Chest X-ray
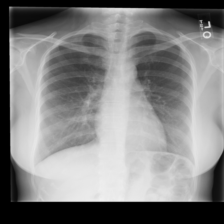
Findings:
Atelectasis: negative
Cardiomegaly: negative
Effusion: negative
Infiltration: negative
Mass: negative
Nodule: negative
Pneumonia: negative
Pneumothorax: negative
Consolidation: negative
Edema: negative
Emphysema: negative
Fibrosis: negative
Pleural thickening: negative
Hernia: negative